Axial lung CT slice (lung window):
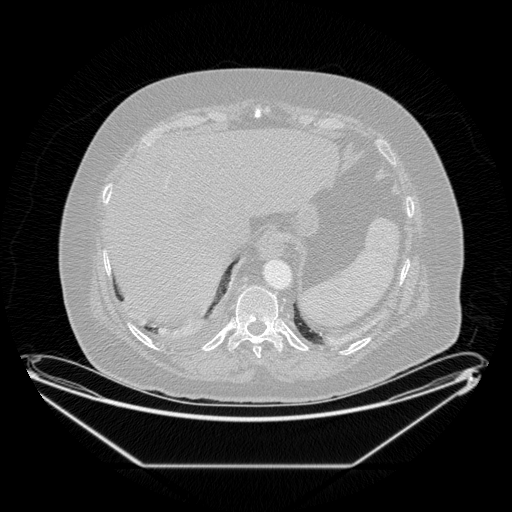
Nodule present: no